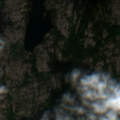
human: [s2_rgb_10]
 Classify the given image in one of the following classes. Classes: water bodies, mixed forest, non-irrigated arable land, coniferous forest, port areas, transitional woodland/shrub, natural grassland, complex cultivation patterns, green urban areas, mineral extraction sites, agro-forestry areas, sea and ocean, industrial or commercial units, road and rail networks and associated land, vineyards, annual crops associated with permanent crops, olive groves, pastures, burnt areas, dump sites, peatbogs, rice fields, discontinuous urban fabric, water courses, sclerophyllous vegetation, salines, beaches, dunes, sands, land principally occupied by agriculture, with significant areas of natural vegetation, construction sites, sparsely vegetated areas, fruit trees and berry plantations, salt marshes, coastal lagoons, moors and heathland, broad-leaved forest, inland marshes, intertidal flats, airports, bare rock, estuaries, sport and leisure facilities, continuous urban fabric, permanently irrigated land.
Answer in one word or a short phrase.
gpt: mixed forest, bare rock